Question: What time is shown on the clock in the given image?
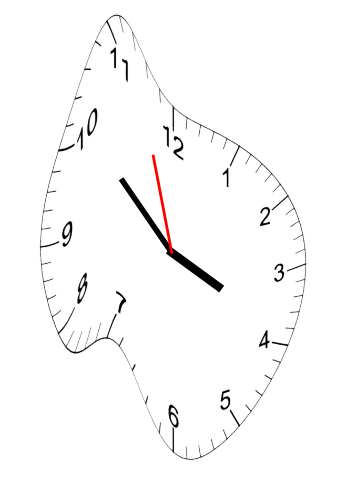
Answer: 03:51:57